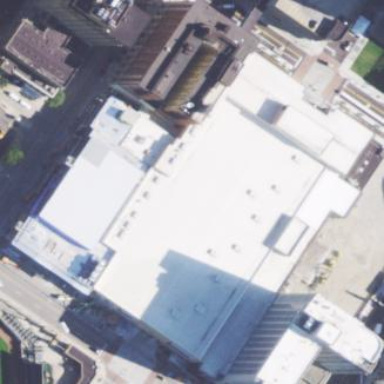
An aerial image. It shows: Public community center with blue facade.